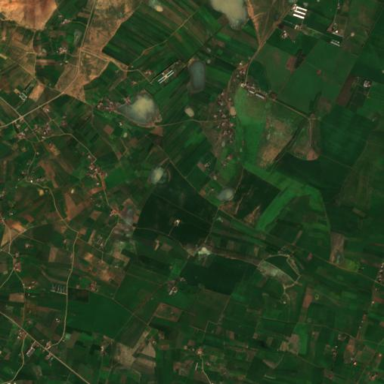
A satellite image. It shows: View of farmland.